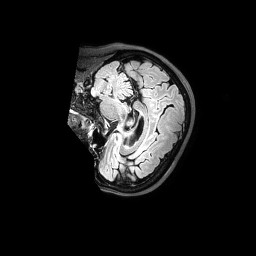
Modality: FLAIR
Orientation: sagittal
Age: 57
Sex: female
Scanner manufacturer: philips
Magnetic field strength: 3 T
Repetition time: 4.8 s
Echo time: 0.275 s